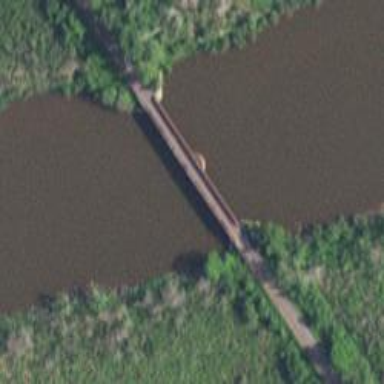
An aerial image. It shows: Bridge over cycleway.